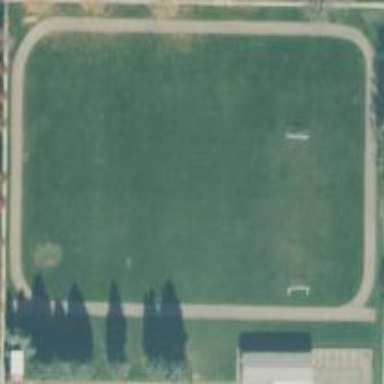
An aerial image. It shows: Grass pitch used for soccer and running leisure activities.